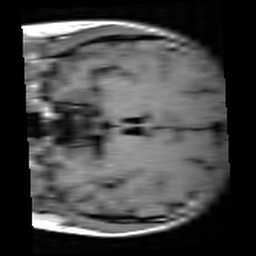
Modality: T1w
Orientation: coronal
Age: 21
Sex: female
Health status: healthy
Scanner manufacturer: siemens
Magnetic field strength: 3 T
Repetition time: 4.1 s
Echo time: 0.0085 s